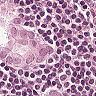
Metastatic tissue present: yes